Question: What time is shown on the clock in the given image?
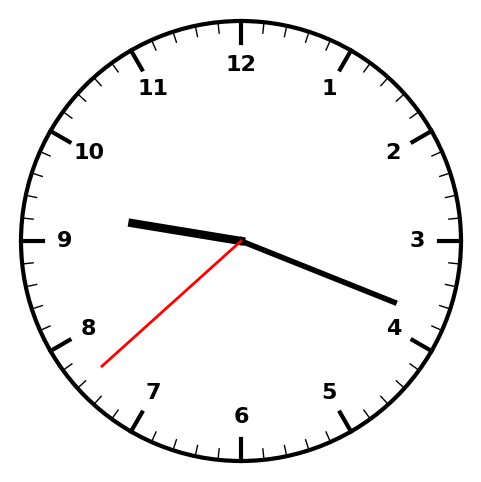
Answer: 09:18:38